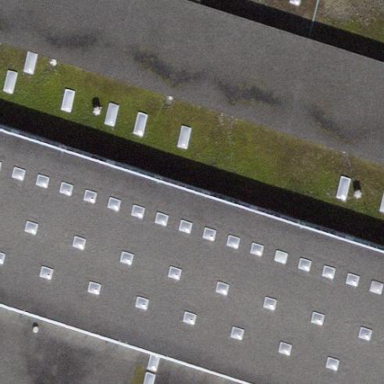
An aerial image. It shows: Industrial building.